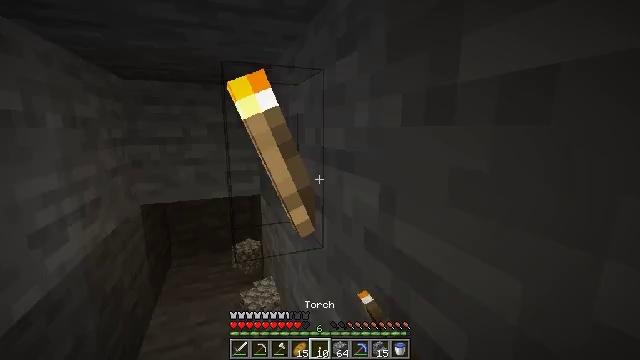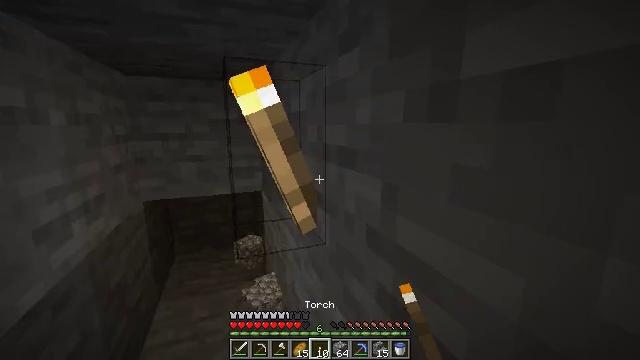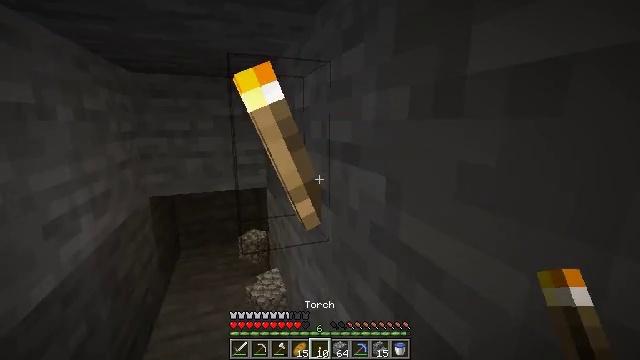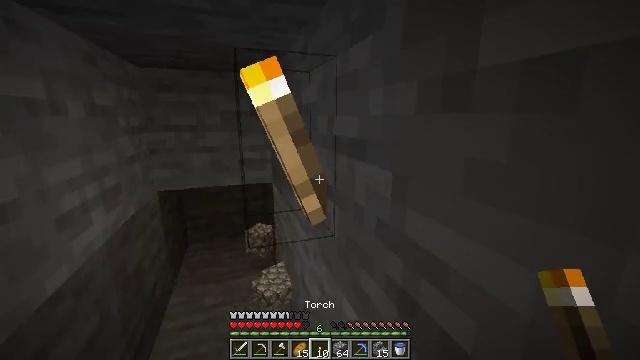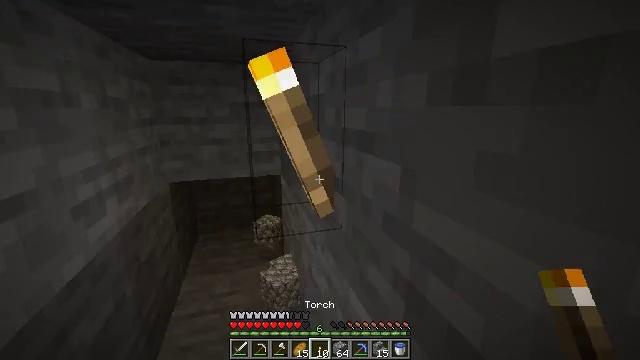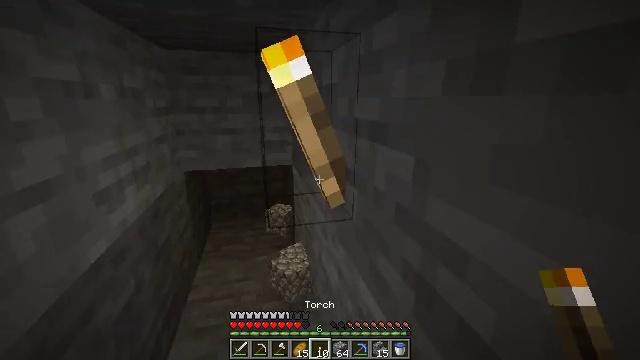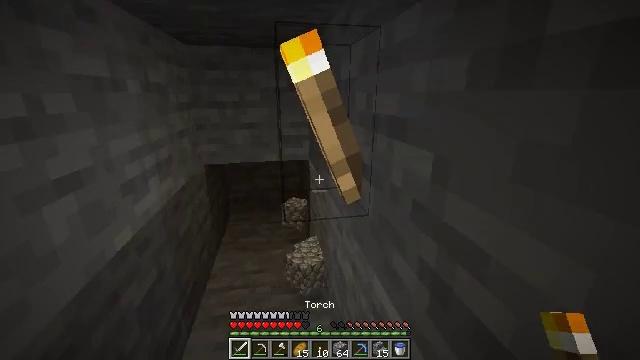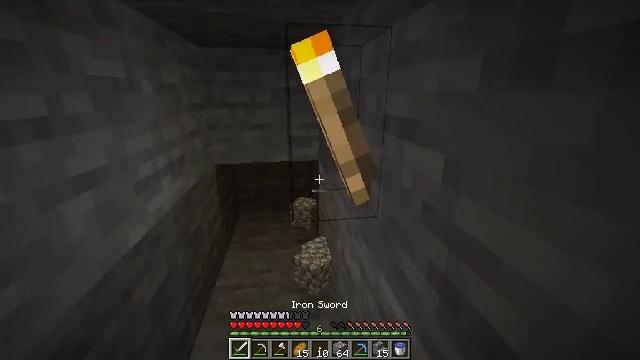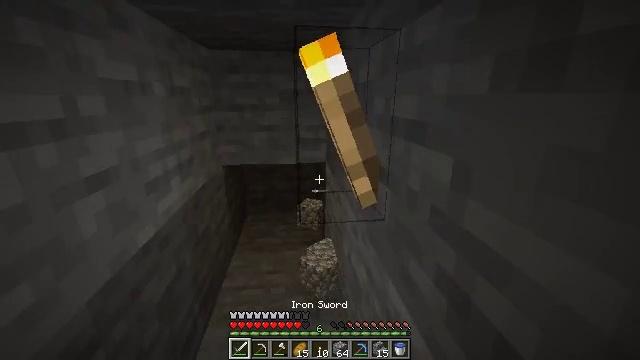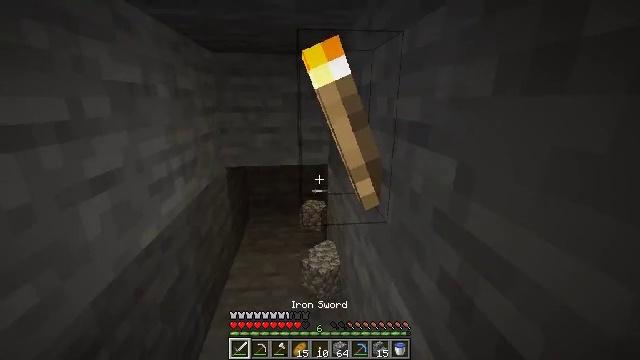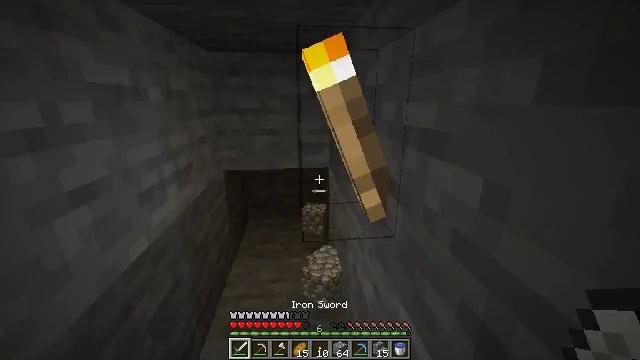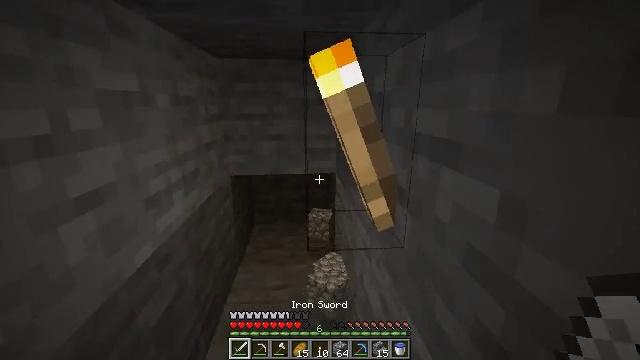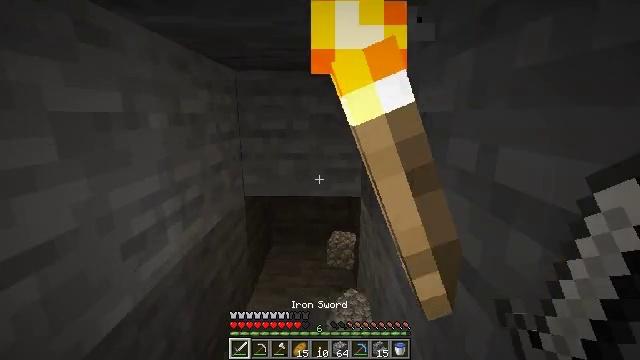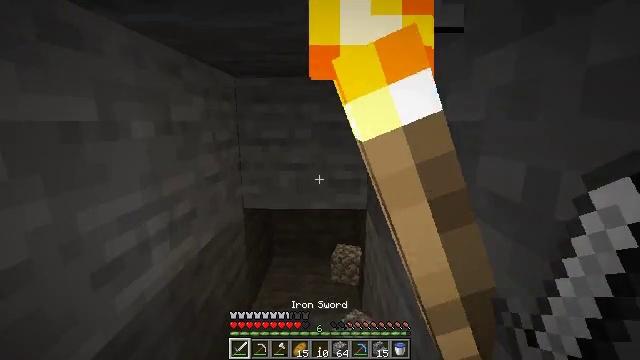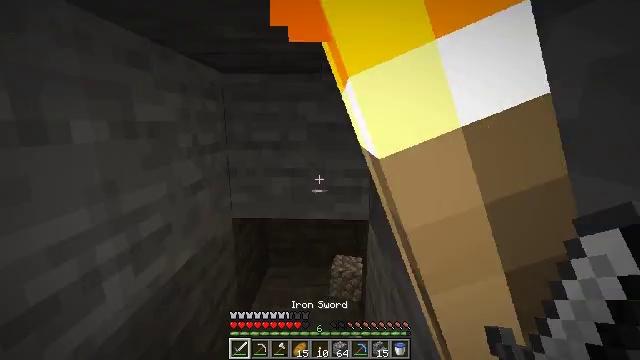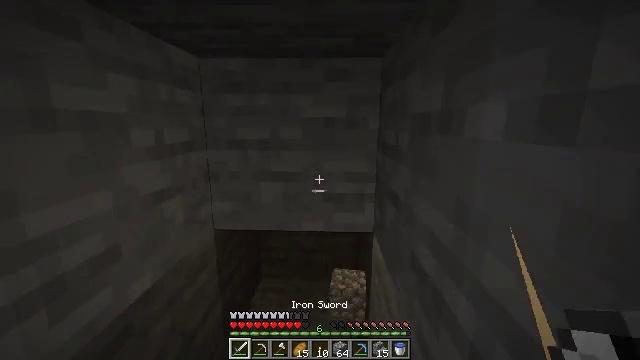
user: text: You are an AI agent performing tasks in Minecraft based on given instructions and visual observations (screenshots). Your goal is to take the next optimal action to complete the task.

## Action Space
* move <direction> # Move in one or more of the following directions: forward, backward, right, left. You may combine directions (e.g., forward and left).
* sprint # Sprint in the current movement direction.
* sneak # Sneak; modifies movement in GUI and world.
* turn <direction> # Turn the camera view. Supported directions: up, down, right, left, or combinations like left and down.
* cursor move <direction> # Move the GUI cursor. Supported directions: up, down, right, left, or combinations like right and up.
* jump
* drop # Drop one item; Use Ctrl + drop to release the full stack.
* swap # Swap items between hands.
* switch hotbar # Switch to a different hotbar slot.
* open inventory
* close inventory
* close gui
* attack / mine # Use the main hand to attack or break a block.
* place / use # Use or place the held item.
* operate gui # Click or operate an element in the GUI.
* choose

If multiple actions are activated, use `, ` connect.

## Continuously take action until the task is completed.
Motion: motion action
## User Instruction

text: Dig up the stone with a tool.
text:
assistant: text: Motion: no_op
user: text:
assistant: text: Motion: no_op
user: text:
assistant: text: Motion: turn left and down
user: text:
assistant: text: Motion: turn left and down
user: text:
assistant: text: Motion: turn left and down
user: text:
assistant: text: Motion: turn left and down, switch to hotbar 1
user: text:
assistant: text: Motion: turn left, switch to hotbar 1
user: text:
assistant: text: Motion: turn left, switch to hotbar 1
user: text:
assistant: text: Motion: no_op
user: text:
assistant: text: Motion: move forward
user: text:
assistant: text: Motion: move forward, turn left and up
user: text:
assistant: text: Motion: move forward, turn left and up
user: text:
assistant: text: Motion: move forward, turn left and up
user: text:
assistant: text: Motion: move forward
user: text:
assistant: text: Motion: move forward
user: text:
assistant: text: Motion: attack / mine
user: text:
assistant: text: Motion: attack / mine
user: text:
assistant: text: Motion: attack / mine
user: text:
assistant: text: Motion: attack / mine
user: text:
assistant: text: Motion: attack / mine
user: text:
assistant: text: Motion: attack / mine
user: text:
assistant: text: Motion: attack / mine
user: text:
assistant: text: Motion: attack / mine
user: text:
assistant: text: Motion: attack / mine
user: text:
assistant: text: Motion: attack / mine
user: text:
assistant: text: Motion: attack / mine
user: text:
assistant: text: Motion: attack / mine
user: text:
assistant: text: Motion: attack / mine
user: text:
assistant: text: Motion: attack / mine
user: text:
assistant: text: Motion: attack / mine